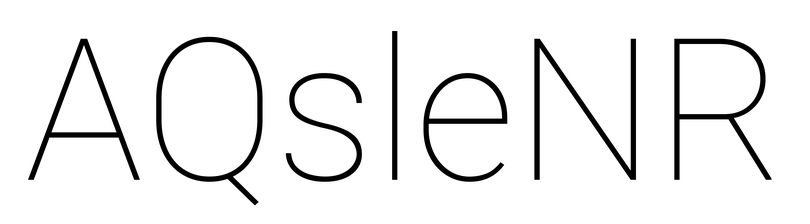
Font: Roboto_Thin